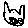
Label: cat